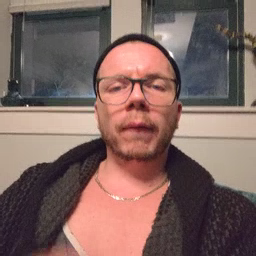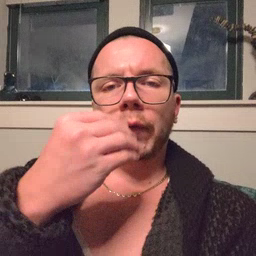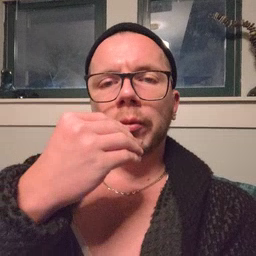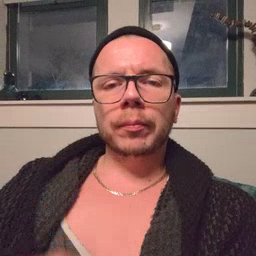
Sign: food